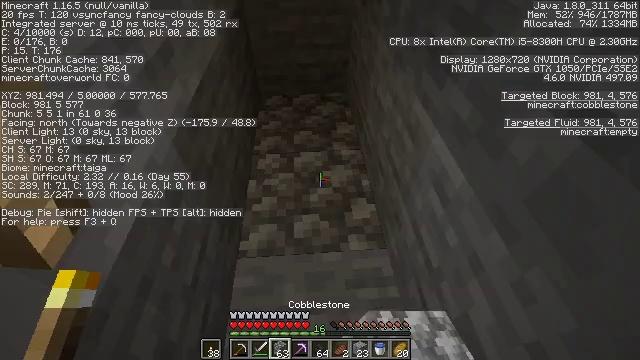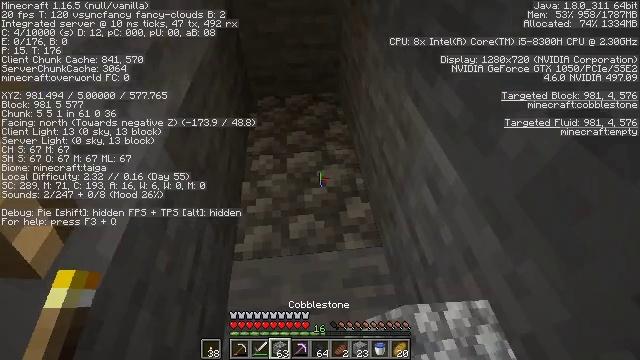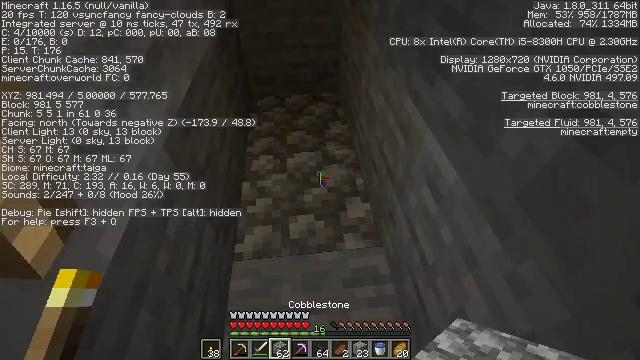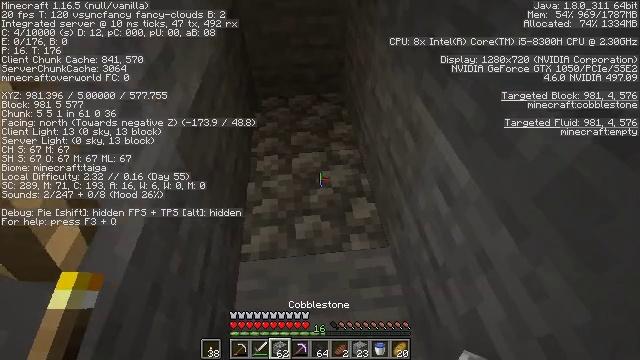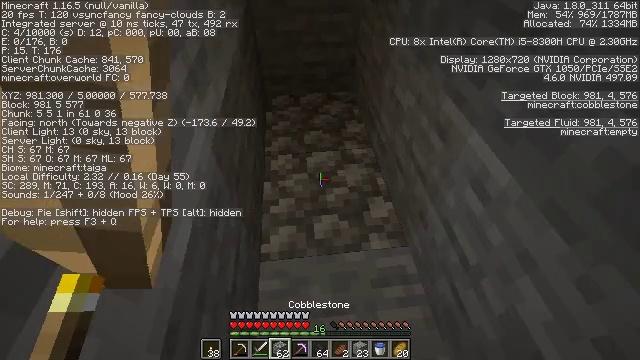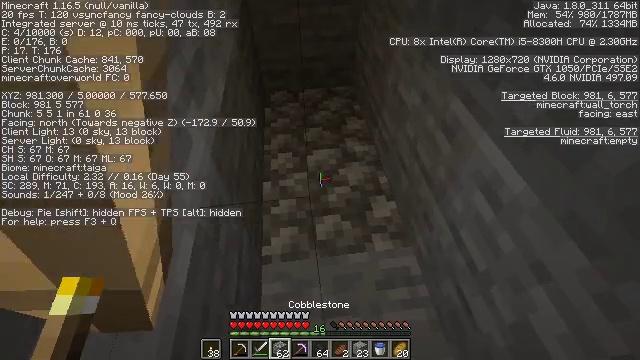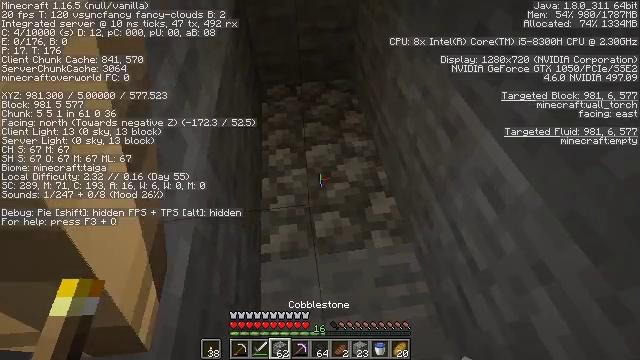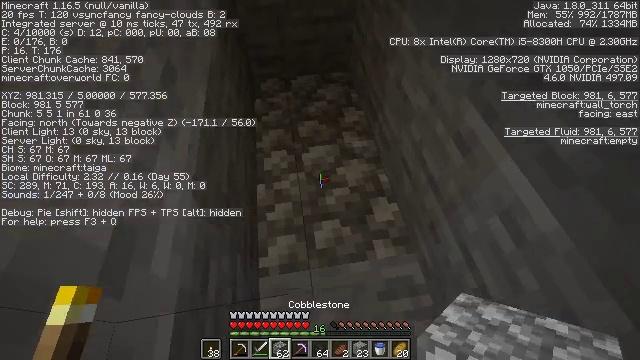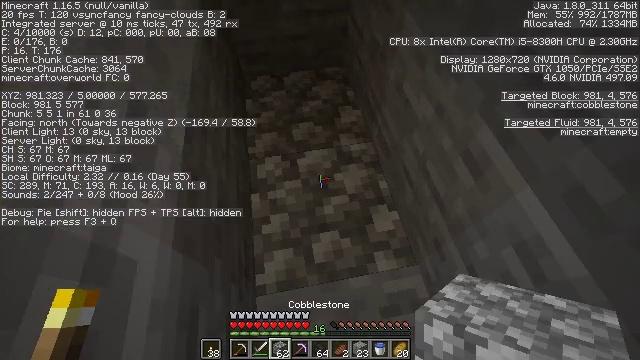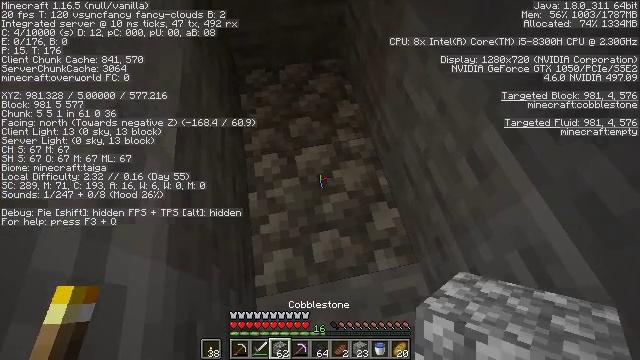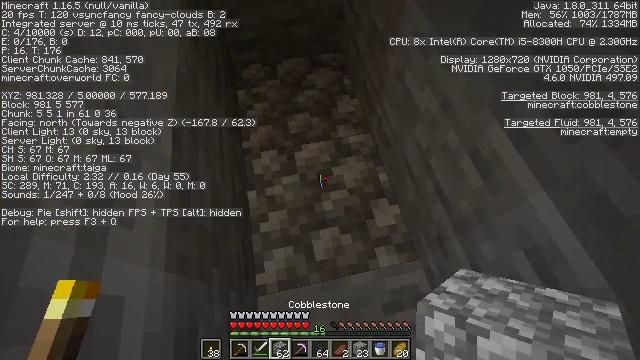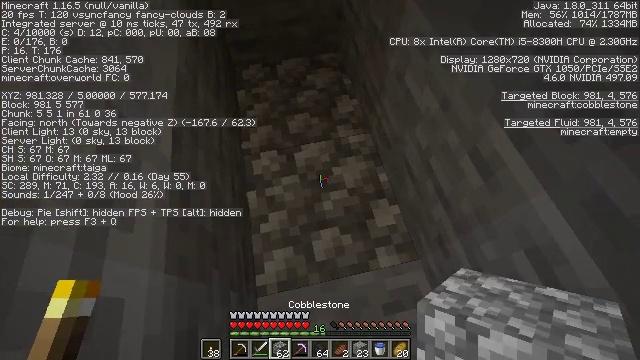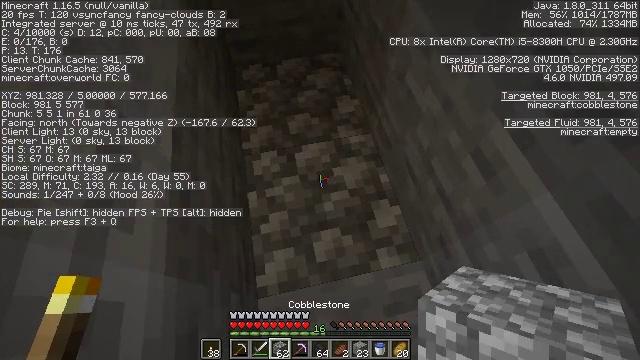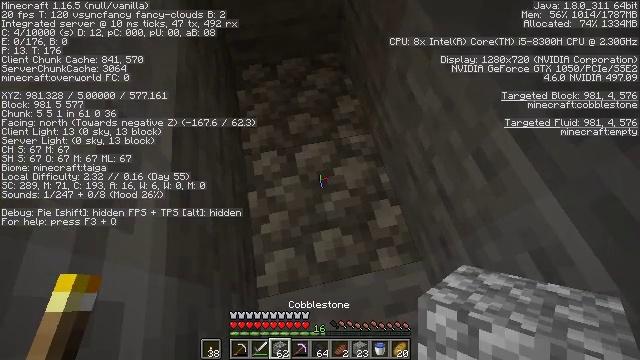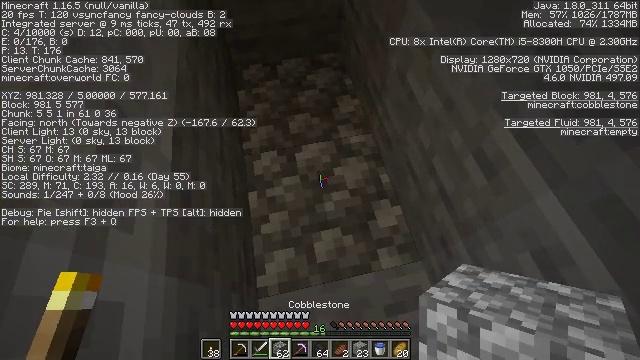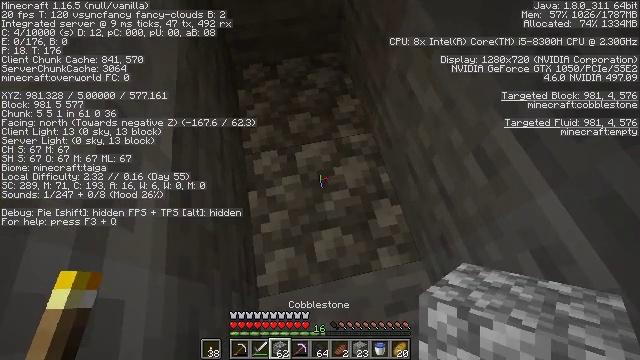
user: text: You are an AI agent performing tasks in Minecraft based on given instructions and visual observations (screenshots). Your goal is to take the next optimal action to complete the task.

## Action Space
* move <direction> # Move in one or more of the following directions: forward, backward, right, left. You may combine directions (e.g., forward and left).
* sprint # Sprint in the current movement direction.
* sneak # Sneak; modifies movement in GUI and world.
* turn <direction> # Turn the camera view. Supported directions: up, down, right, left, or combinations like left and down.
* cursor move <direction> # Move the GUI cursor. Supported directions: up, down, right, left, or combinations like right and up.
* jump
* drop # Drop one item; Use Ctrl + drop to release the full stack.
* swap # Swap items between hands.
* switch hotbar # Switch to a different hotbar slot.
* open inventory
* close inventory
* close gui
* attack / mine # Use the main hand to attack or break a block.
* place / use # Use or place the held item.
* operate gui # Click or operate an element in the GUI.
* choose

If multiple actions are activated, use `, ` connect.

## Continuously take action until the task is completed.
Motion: motion action
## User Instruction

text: Mine cobblestone to craft tools and furnaces.
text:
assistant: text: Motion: turn right
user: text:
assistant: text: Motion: no_op
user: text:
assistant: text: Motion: move left
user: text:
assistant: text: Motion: move left
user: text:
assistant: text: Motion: move forward and move left, turn down
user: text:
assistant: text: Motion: move forward and move left, turn down
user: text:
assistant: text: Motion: move forward, turn right and down
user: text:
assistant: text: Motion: turn right and down
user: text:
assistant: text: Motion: turn right and down
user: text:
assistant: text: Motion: turn down
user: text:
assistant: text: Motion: no_op
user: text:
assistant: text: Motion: no_op
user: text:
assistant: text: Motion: no_op
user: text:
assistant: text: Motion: no_op
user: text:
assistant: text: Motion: no_op
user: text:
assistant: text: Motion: no_op
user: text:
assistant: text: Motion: no_op
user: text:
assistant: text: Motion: switch to hotbar 1
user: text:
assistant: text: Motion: switch to hotbar 1
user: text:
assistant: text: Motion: turn right and down, attack / mine, switch to hotbar 1
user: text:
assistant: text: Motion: attack / mine
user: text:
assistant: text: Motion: attack / mine
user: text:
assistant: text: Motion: attack / mine
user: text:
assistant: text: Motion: attack / mine
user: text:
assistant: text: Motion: attack / mine
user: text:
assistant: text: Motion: attack / mine
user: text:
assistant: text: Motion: attack / mine
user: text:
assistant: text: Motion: attack / mine
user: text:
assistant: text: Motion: turn right, attack / mine
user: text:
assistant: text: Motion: turn right, attack / mine